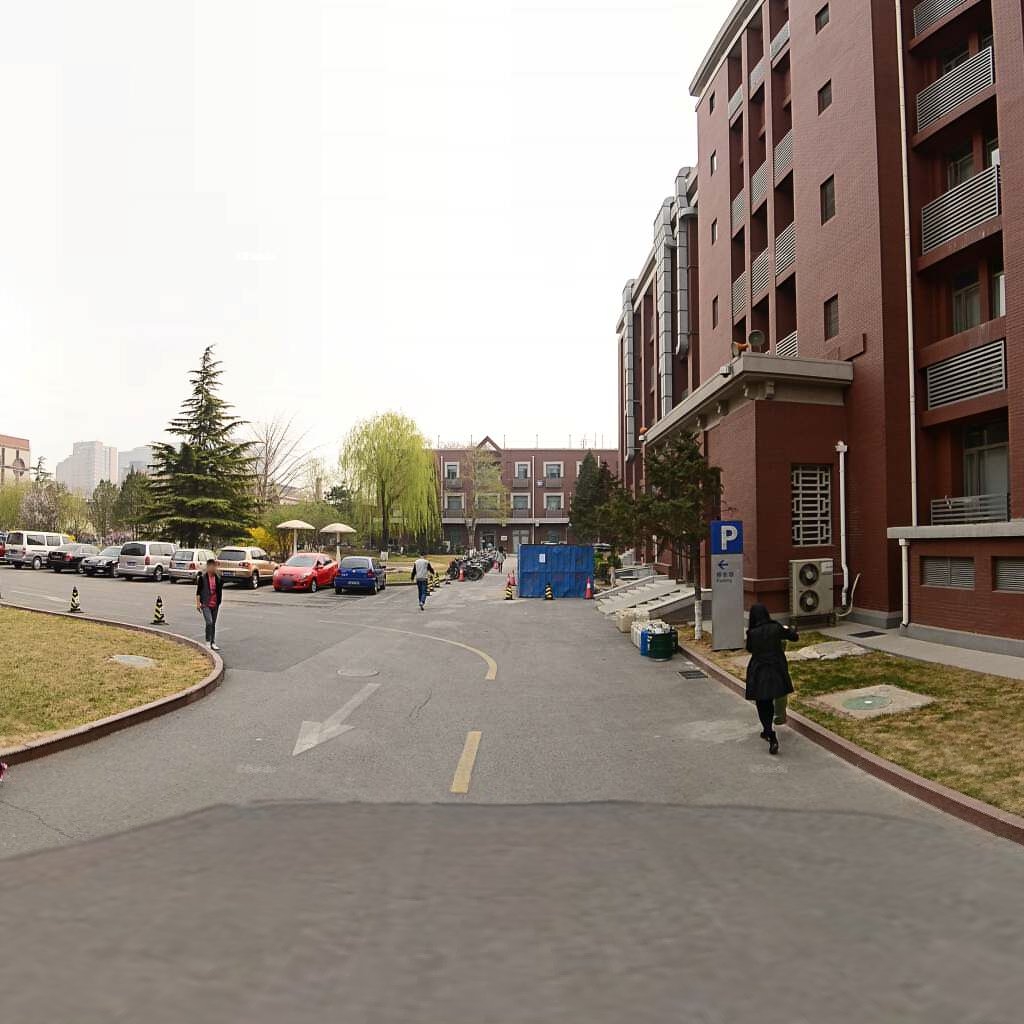
Region: Haidian
Road damage annotations: transverse crack, longitudinal crack, manhole cover, manhole cover